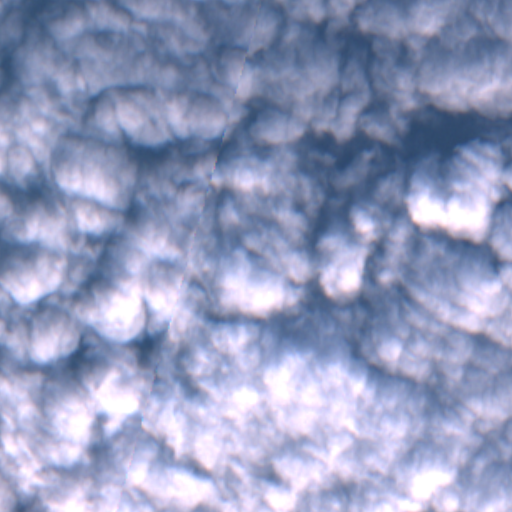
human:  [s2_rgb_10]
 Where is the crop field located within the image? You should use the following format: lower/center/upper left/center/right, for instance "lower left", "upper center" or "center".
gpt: The crop field is located in the lower left of the image.
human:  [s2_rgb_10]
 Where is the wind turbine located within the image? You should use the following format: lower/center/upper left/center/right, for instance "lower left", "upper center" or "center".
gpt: The wind turbine is located in the lower left of the image.
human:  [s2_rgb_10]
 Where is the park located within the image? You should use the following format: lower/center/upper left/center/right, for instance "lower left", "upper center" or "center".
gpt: There is no park in the image.